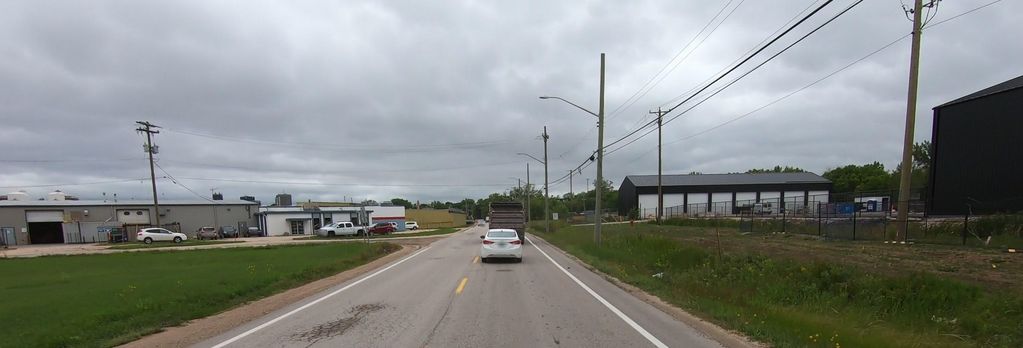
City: winnipeg